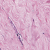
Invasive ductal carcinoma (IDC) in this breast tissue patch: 0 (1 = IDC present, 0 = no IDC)